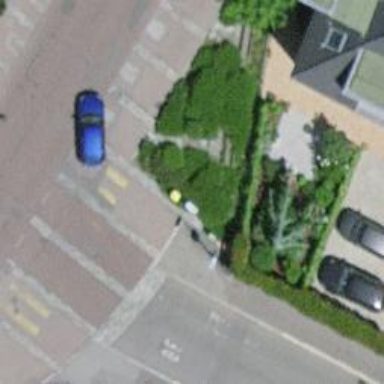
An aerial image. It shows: Post box is visible.